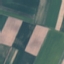
Label: AnnualCrop